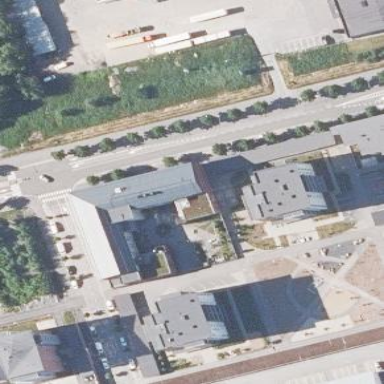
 and the building itself is maroon in color."